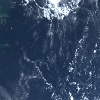
Label: water